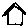
Label: house